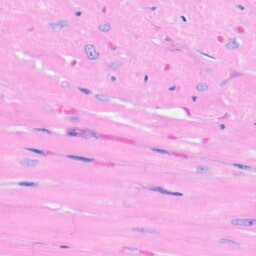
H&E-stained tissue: Heart